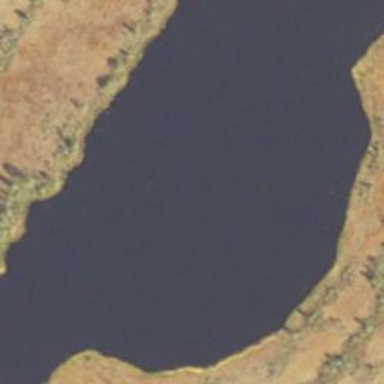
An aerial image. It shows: Beautiful lake surrounded by nature.